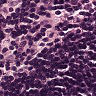
Metastatic tissue present: no